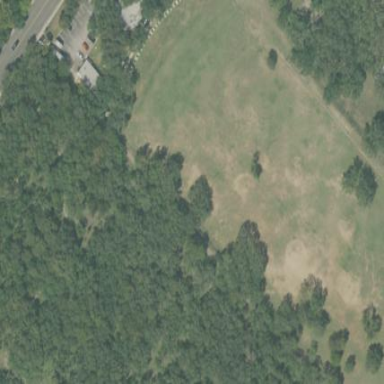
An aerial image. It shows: Golf course surrounded by greenery.